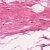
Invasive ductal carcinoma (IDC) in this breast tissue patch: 0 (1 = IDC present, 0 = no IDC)